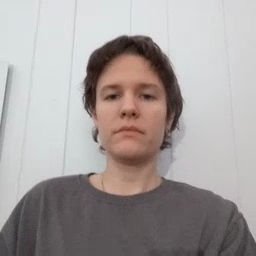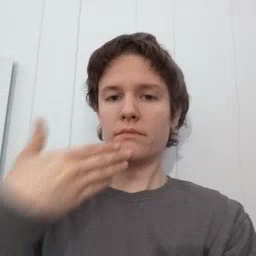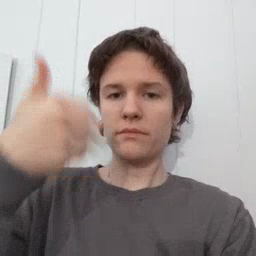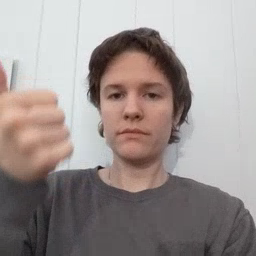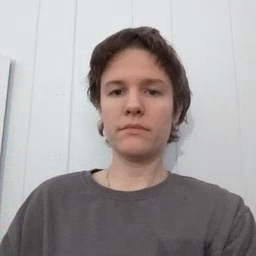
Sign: better